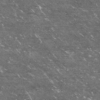
Label: not_dusty